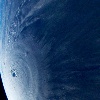
Label: cloud